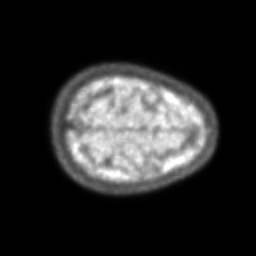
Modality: PET
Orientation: axial
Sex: female
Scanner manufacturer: ge